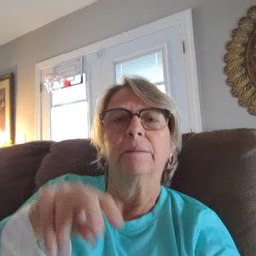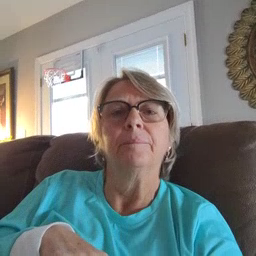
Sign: mitten